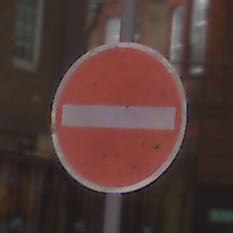
Verkehrszeichen: VerbotDerEinfahrt
Umgebung: Outdoor, Urban
Tageszeit: MorningAfternoon
Wetter: Overcast
Licht: Natural
Jahreszeit: NotSpecified
Kontrast: LowContrast